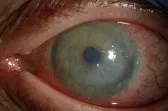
Diminished CIN two weeks after starting 5-FU; note regressing superior vessels.
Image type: ophthalmic_imaging (slit_lamp_photograph)